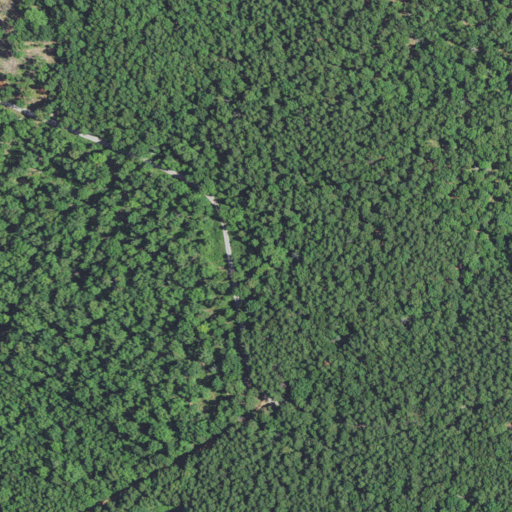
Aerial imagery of mountain in Missouri named Wolf Mountain containing deciduous forest, evergreen forest, mixed forest, and open development